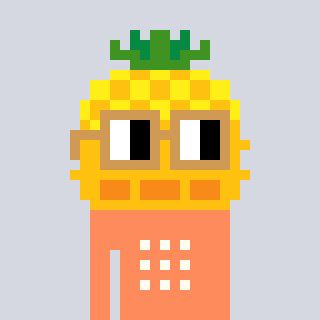
a pixel art character with square brown glasses, a pineapple-shaped head and a peachy-colored body on a cool background